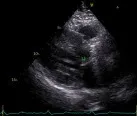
SAM was no longer present (arrow, B).
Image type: radiology (ultrasound)